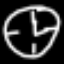
Label: clock